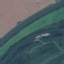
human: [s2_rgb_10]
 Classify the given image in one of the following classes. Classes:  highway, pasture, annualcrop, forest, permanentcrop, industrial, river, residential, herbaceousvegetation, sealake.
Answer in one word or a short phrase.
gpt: River